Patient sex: M
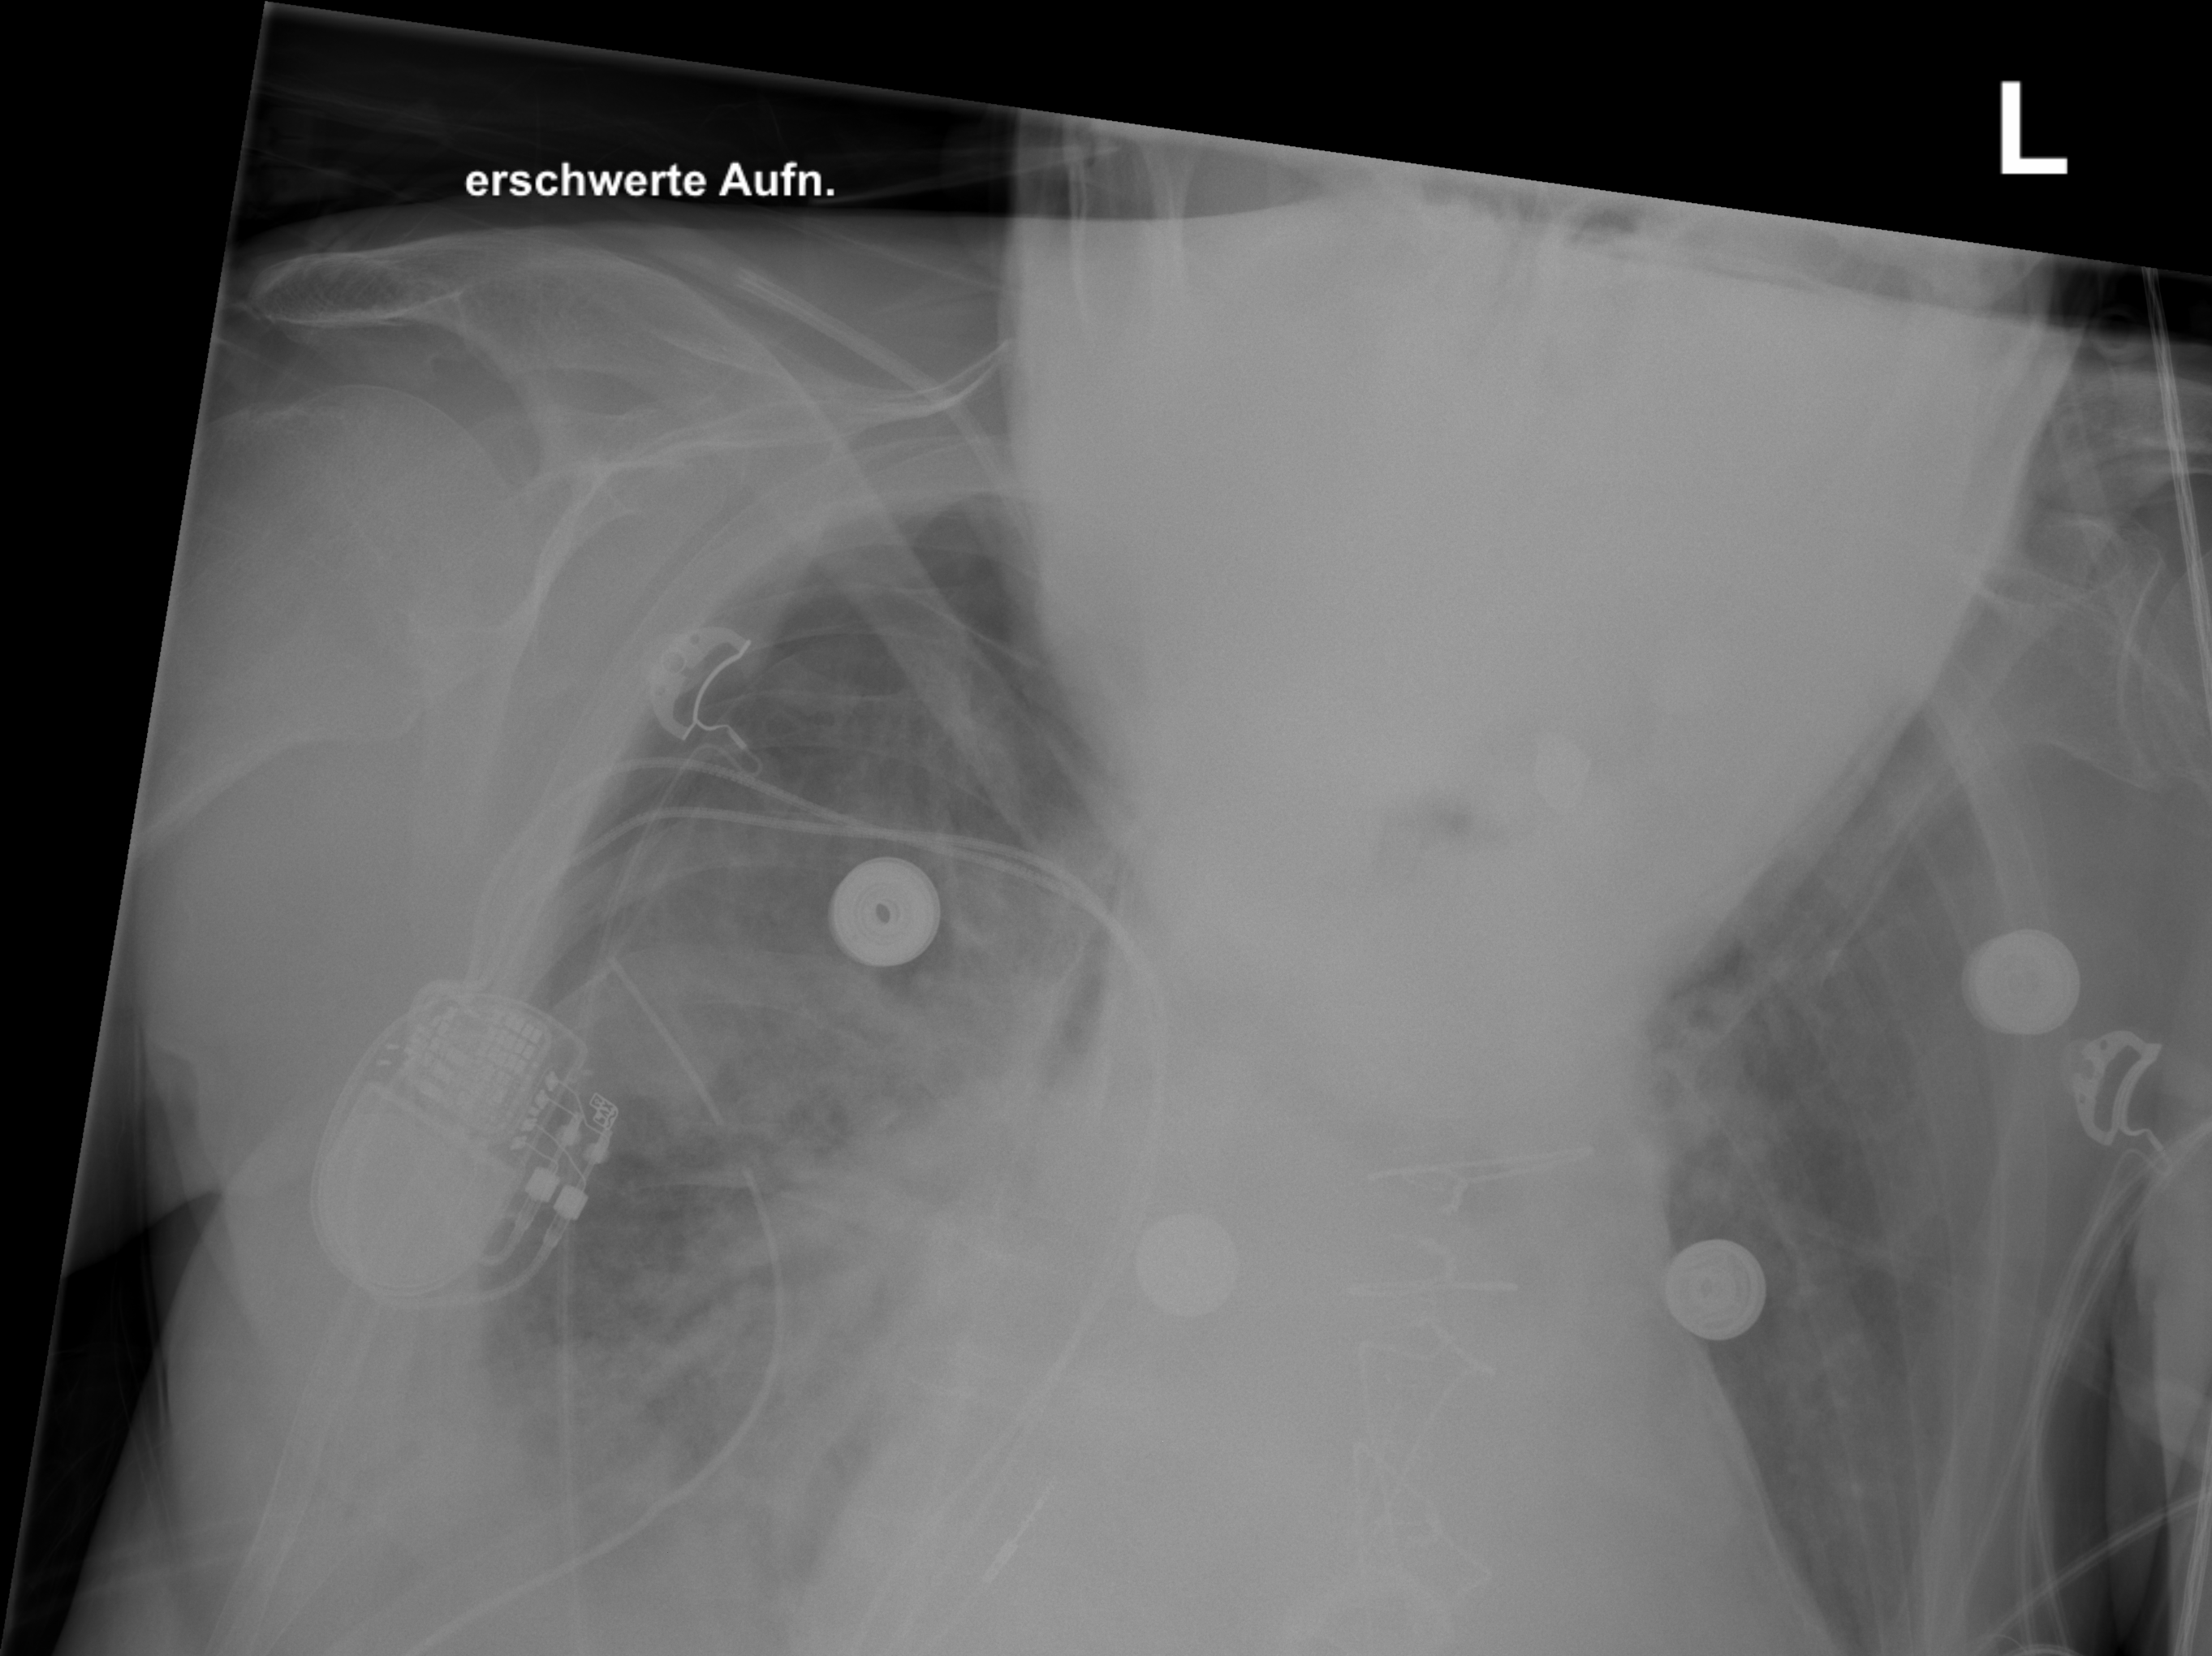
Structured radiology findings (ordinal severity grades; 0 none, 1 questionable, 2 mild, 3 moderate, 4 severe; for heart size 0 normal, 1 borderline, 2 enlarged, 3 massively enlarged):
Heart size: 2
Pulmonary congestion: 2
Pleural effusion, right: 2
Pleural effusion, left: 0
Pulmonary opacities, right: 3
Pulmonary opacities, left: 1
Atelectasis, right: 3
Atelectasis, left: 0